Aerial crown-view tile of a tropical tree (Barro Colorado Island, Panama), acquired 20241216:
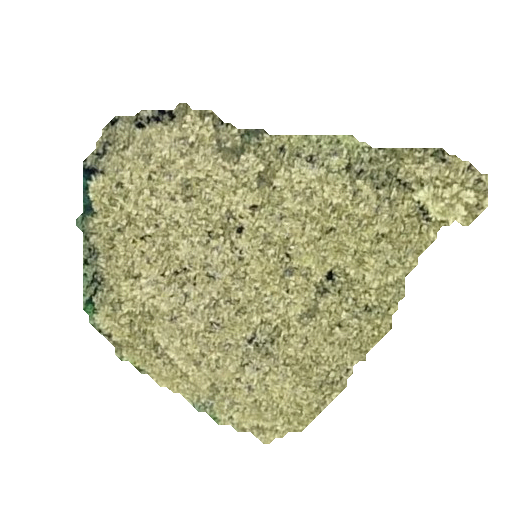
Species: Dipteryx oleifera
GBIF accepted scientific name: Dipteryx oleifera
Crown area: 129.175 m²